RGB frame:
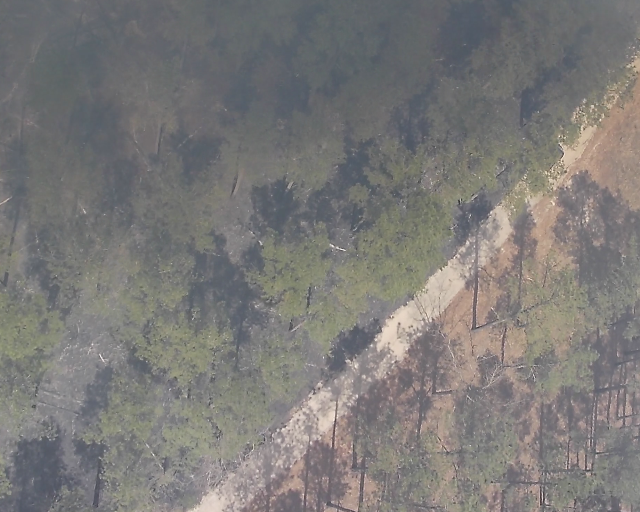
Thermal frame:
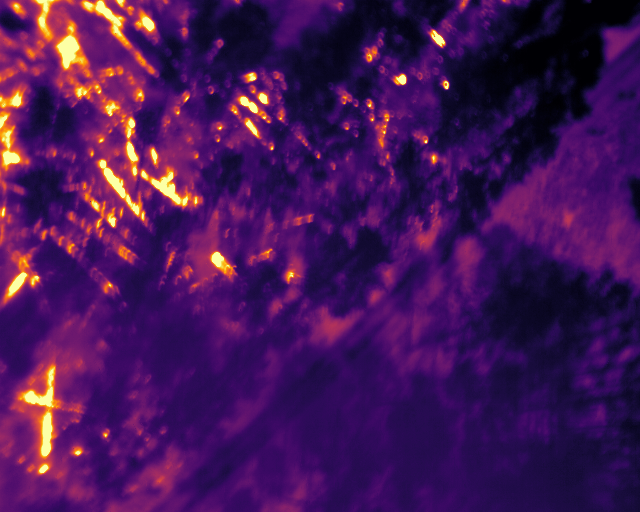
Captured: 2026-02-27 02:41:52
Pixels at or above 80 °C: 2785 (fraction of frame: 0.008499)